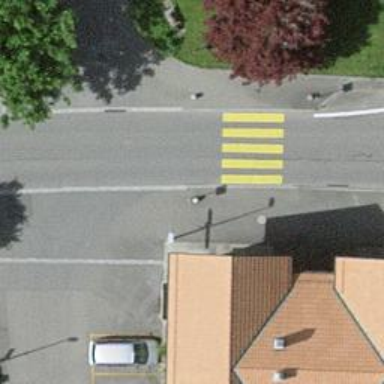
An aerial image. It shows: Guidepost supported by street lamp.